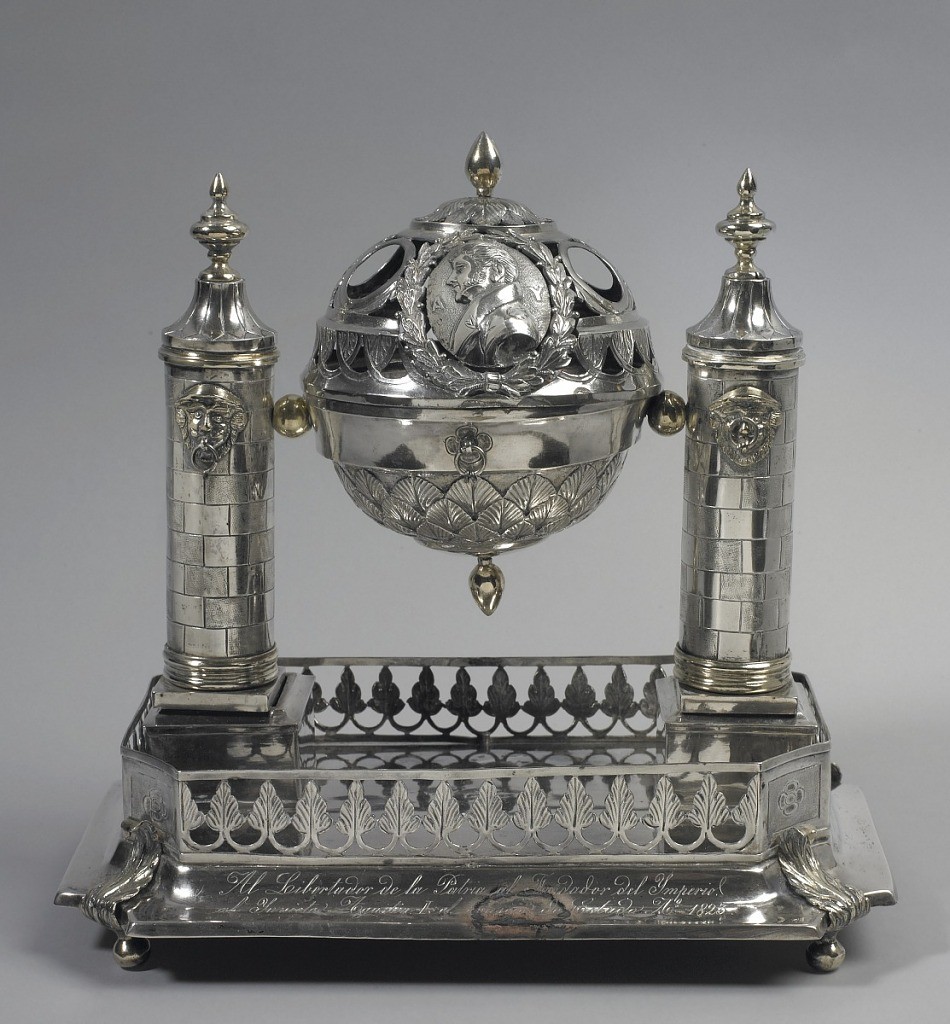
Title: Presentation Incense Burner for Agustín de Iturbide, Emperor of Mexico
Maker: F. Celaya
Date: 1823
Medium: silver plated, brass
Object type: incense burner
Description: Platform resting on four ball feet; incurving corners with leaf ornaments. Gallery which is set back of flange on platform is pierced in leaf design with solid panels at corners. On the platform are two square blocks each supporting a round column with lion masks and removable covers. Between the columns and attached to them is a globe; the lower half soiled and decorated with overlapping leaves; the upper half hinged to form a cover, has pierced pattern of circles and leaves and the portrait of a man.